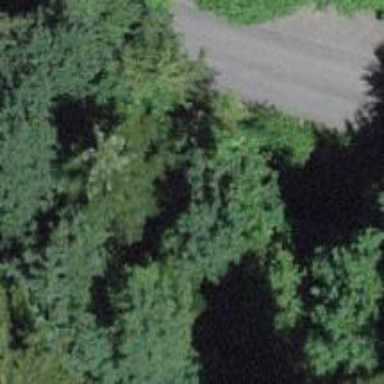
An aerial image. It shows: Well-maintained track road of grade 1.